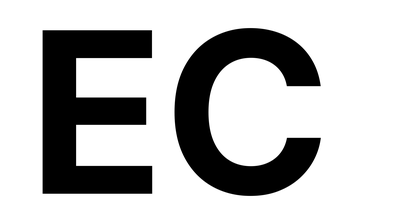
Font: Inter_Bold